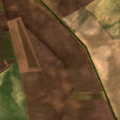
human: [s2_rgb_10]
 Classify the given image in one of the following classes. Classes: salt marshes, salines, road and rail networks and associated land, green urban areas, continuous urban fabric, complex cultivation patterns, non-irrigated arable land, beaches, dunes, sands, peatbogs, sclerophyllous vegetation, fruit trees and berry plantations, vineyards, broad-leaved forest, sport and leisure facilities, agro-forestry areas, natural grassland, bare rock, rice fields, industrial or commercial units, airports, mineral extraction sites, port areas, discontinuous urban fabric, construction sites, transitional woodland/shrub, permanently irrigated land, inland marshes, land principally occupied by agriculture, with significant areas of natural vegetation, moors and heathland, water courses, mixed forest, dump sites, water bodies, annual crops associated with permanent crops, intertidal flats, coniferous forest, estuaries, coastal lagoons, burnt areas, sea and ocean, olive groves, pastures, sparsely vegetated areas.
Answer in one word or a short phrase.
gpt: non-irrigated arable land